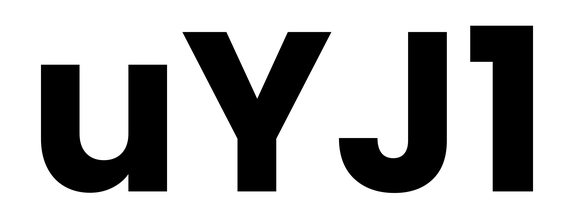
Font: Poppins-Bold